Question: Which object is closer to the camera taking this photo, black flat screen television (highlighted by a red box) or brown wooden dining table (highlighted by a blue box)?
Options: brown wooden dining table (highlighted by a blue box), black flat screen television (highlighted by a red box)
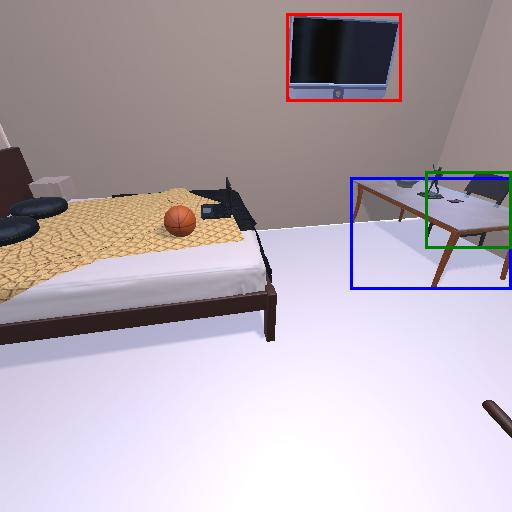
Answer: brown wooden dining table (highlighted by a blue box)